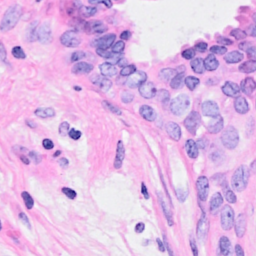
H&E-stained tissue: Breast